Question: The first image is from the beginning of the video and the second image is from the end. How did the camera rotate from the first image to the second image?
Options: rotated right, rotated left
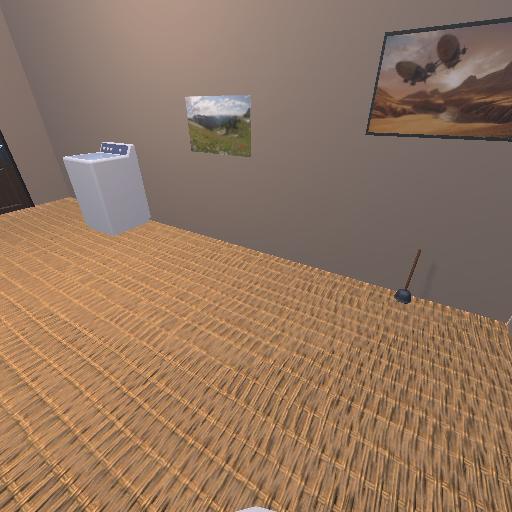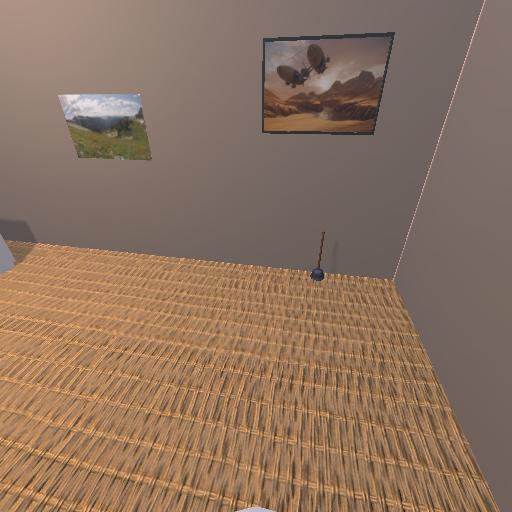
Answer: rotated right